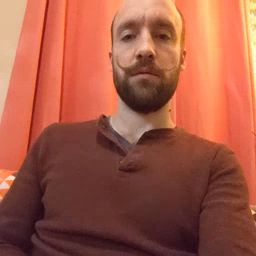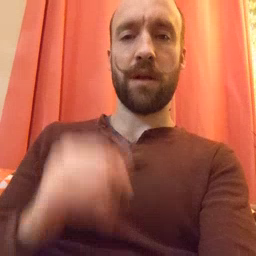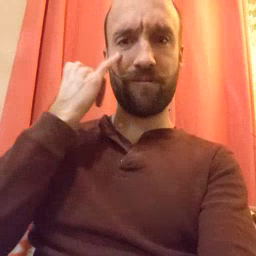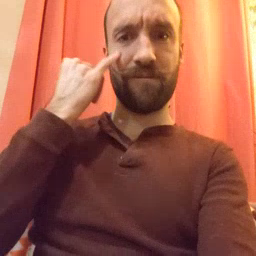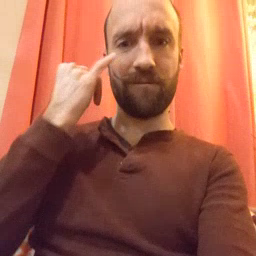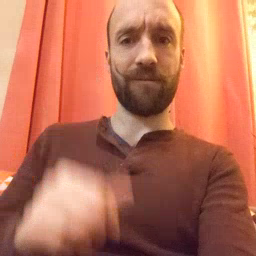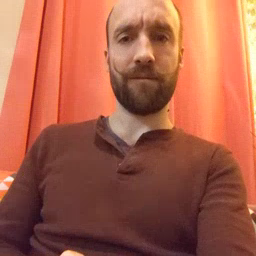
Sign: if